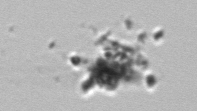
Label: detritus